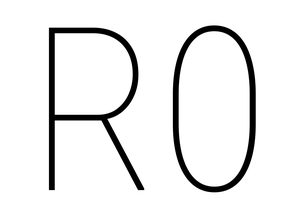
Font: Roboto_Condensed_Thin